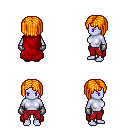
a pixel art fantasy rpg character, female body template, dark elf, purple skin, red cape, red pants, light blonde pageboy hairstyle, metal gloves, four views (front, back, left, right), 2x2 character sprite sheet, small pixel art, hard edges, no anti-aliasing